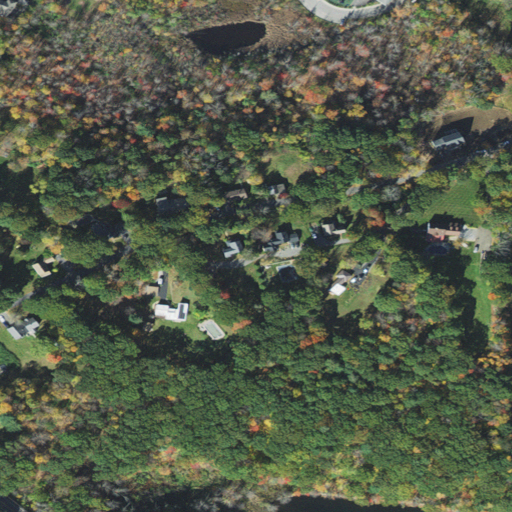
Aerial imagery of mountain in Massachusetts named Academy Hill containing deciduous forest, woody wetlands, low intensity development, open development, mixed forest, medium intensity development, pasture, open water, shrub, and high intensity development